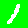
Digit: 1